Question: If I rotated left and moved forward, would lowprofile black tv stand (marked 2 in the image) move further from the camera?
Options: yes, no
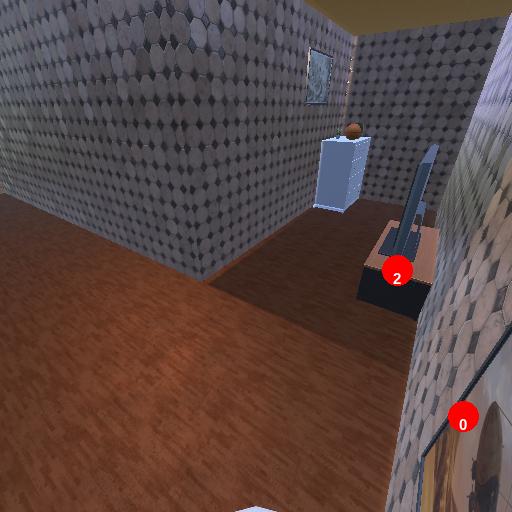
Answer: yes